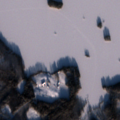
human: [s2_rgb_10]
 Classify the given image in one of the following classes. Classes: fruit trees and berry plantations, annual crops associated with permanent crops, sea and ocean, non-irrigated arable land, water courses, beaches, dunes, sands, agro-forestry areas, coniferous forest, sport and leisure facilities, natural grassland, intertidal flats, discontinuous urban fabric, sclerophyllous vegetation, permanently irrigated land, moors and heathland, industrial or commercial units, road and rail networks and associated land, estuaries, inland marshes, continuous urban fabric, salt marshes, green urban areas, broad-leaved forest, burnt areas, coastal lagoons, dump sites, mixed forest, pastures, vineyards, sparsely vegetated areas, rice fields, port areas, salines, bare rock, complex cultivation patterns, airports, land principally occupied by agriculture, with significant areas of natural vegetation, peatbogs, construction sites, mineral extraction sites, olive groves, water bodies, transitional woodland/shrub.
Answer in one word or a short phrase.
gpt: coniferous forest, mixed forest, water bodies